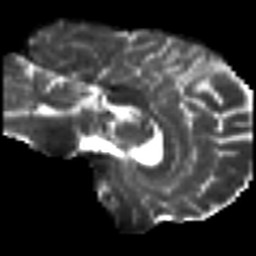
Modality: T2w
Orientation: sagittal
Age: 44
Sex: female
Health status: healthy
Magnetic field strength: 3 T
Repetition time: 8.4 s
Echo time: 0.0926 s